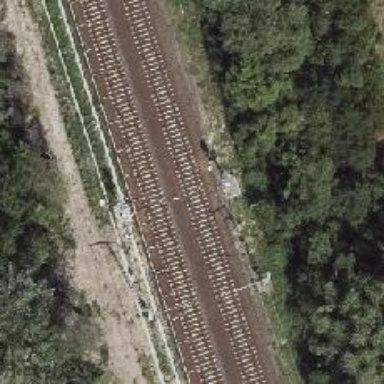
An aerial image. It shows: Railway signal.